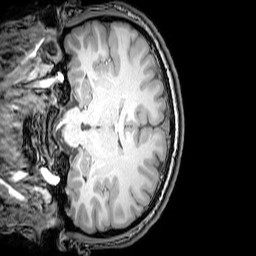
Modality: T1w
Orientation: coronal
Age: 24
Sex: male
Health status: healthy
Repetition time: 0.081 s
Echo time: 0.037 s